Field crop: maize
Growth stage: 2
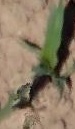
Species: maize